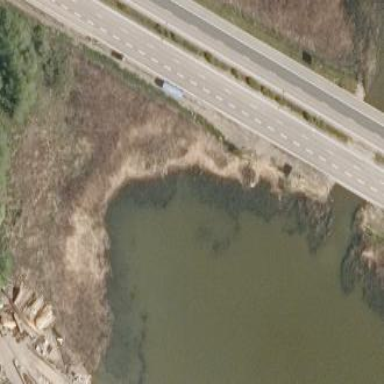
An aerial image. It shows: Reedbed in wetland area.